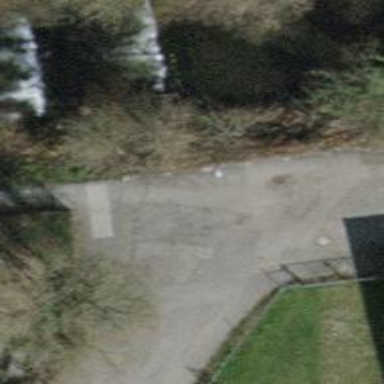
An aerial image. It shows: Bollard barrier.